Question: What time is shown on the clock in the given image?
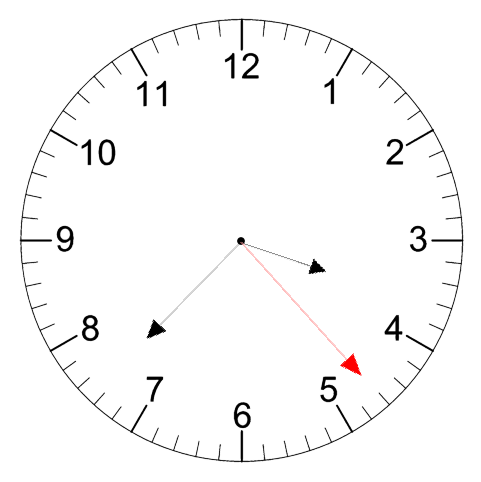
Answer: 03:37:23